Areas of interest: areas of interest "Home Furnishing and Building Materials Market"
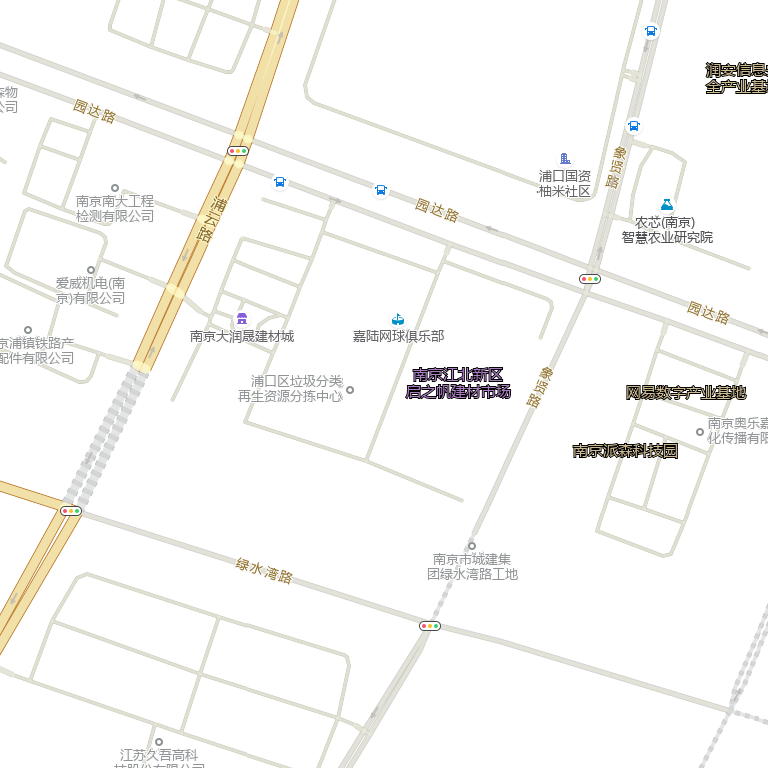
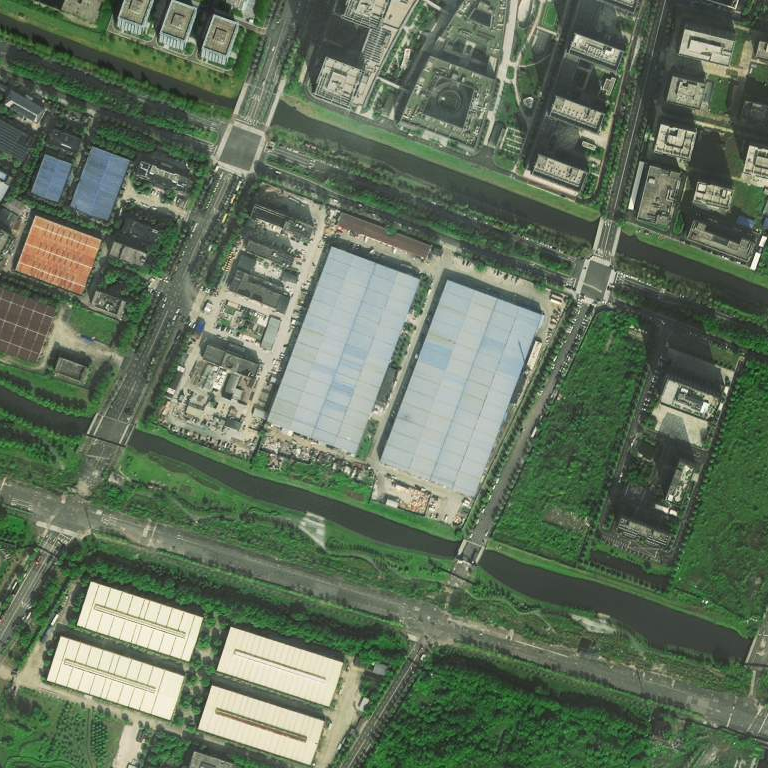